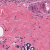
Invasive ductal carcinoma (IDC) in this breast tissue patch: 0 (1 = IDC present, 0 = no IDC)